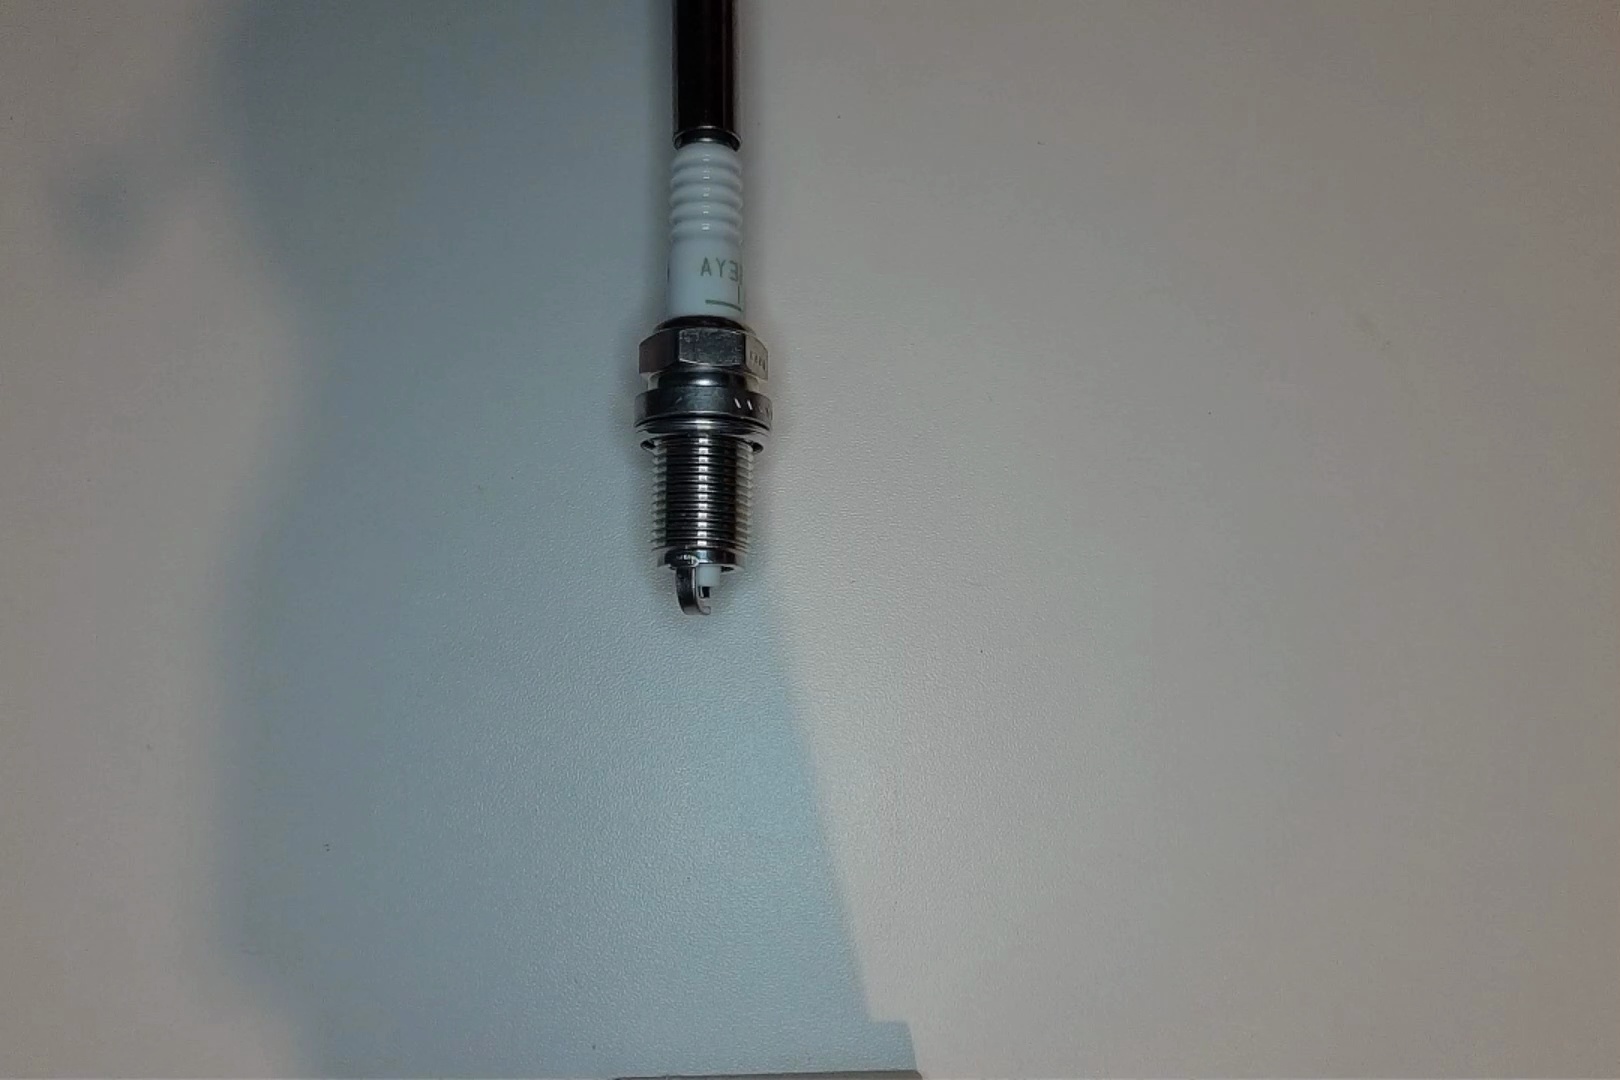
Label: normal